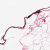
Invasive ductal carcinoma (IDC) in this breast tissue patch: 0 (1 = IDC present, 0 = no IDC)